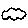
Label: cloud